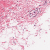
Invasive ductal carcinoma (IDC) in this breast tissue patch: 0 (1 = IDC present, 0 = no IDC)